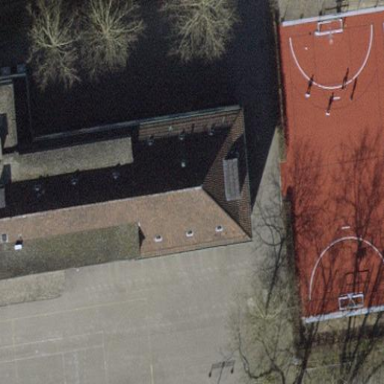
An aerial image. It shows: School building with hipped roof.